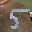
Label: 5